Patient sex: M
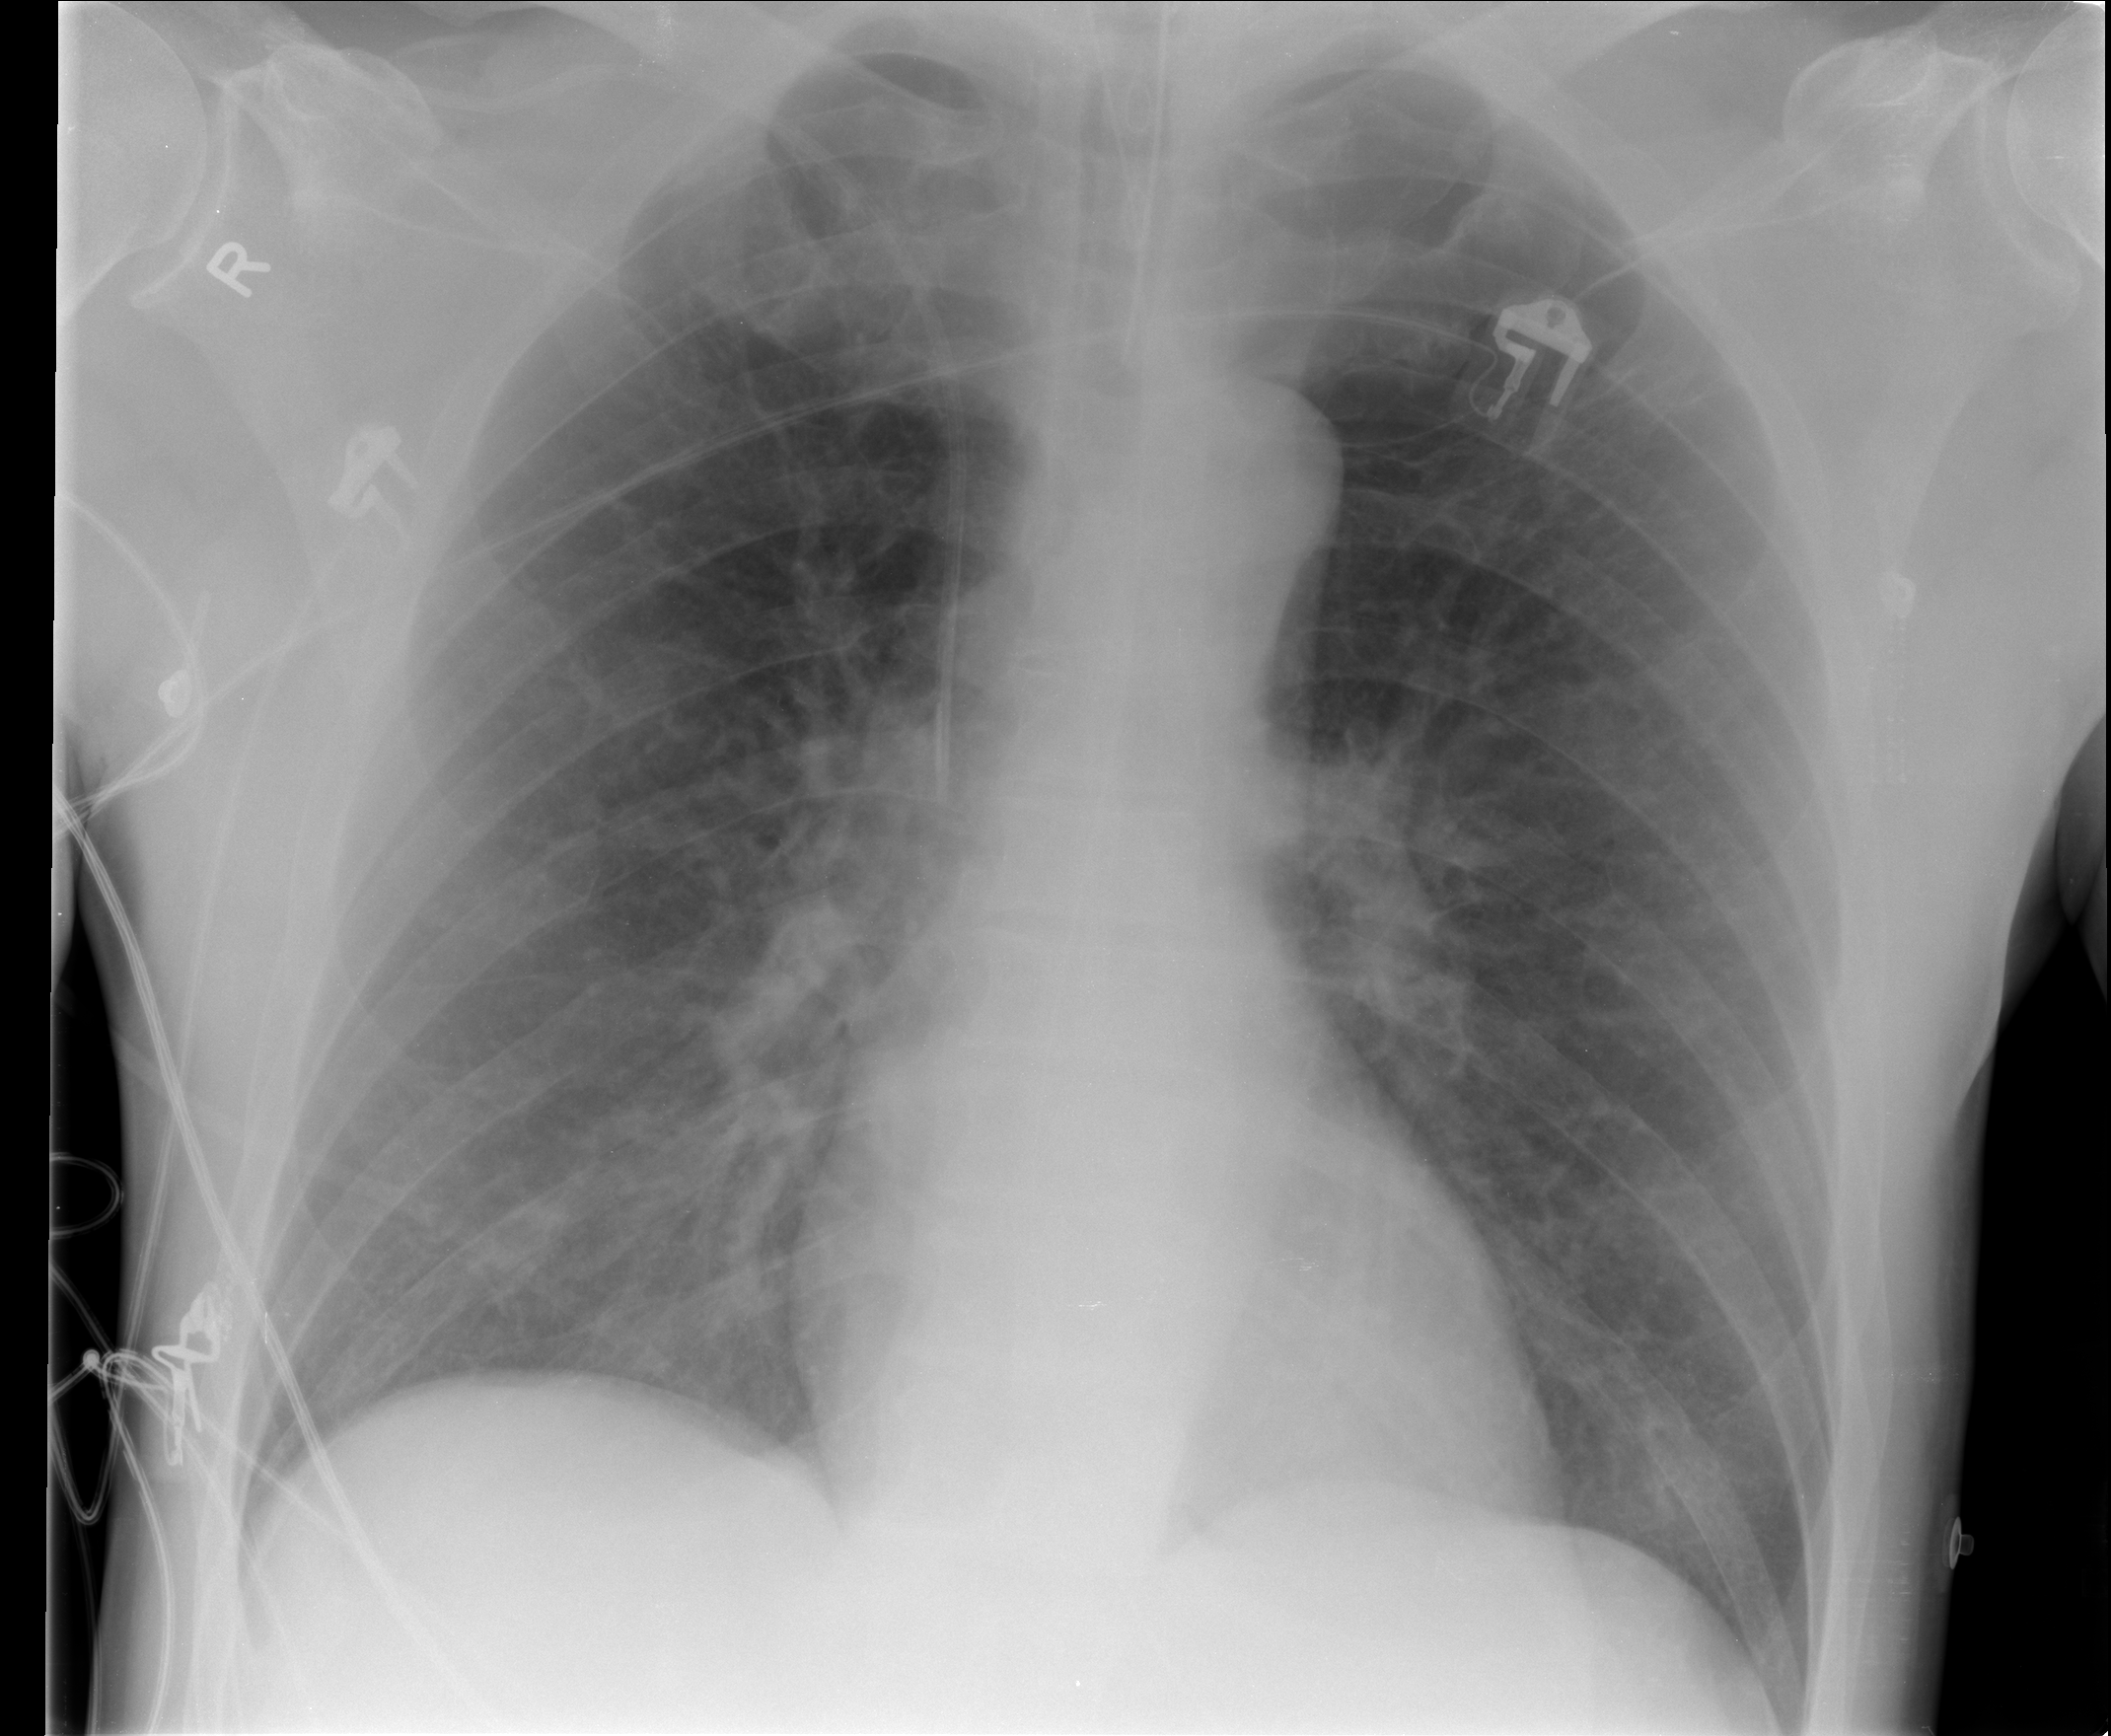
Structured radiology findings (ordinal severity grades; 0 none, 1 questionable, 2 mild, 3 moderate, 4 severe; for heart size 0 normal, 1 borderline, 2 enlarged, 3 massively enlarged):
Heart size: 0
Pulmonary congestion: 3
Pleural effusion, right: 0
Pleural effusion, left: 0
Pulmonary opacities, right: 0
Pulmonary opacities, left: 0
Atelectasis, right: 3
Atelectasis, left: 1